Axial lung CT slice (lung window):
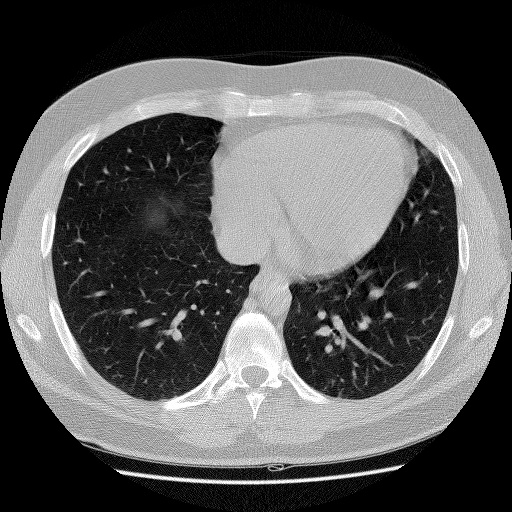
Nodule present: no